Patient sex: M
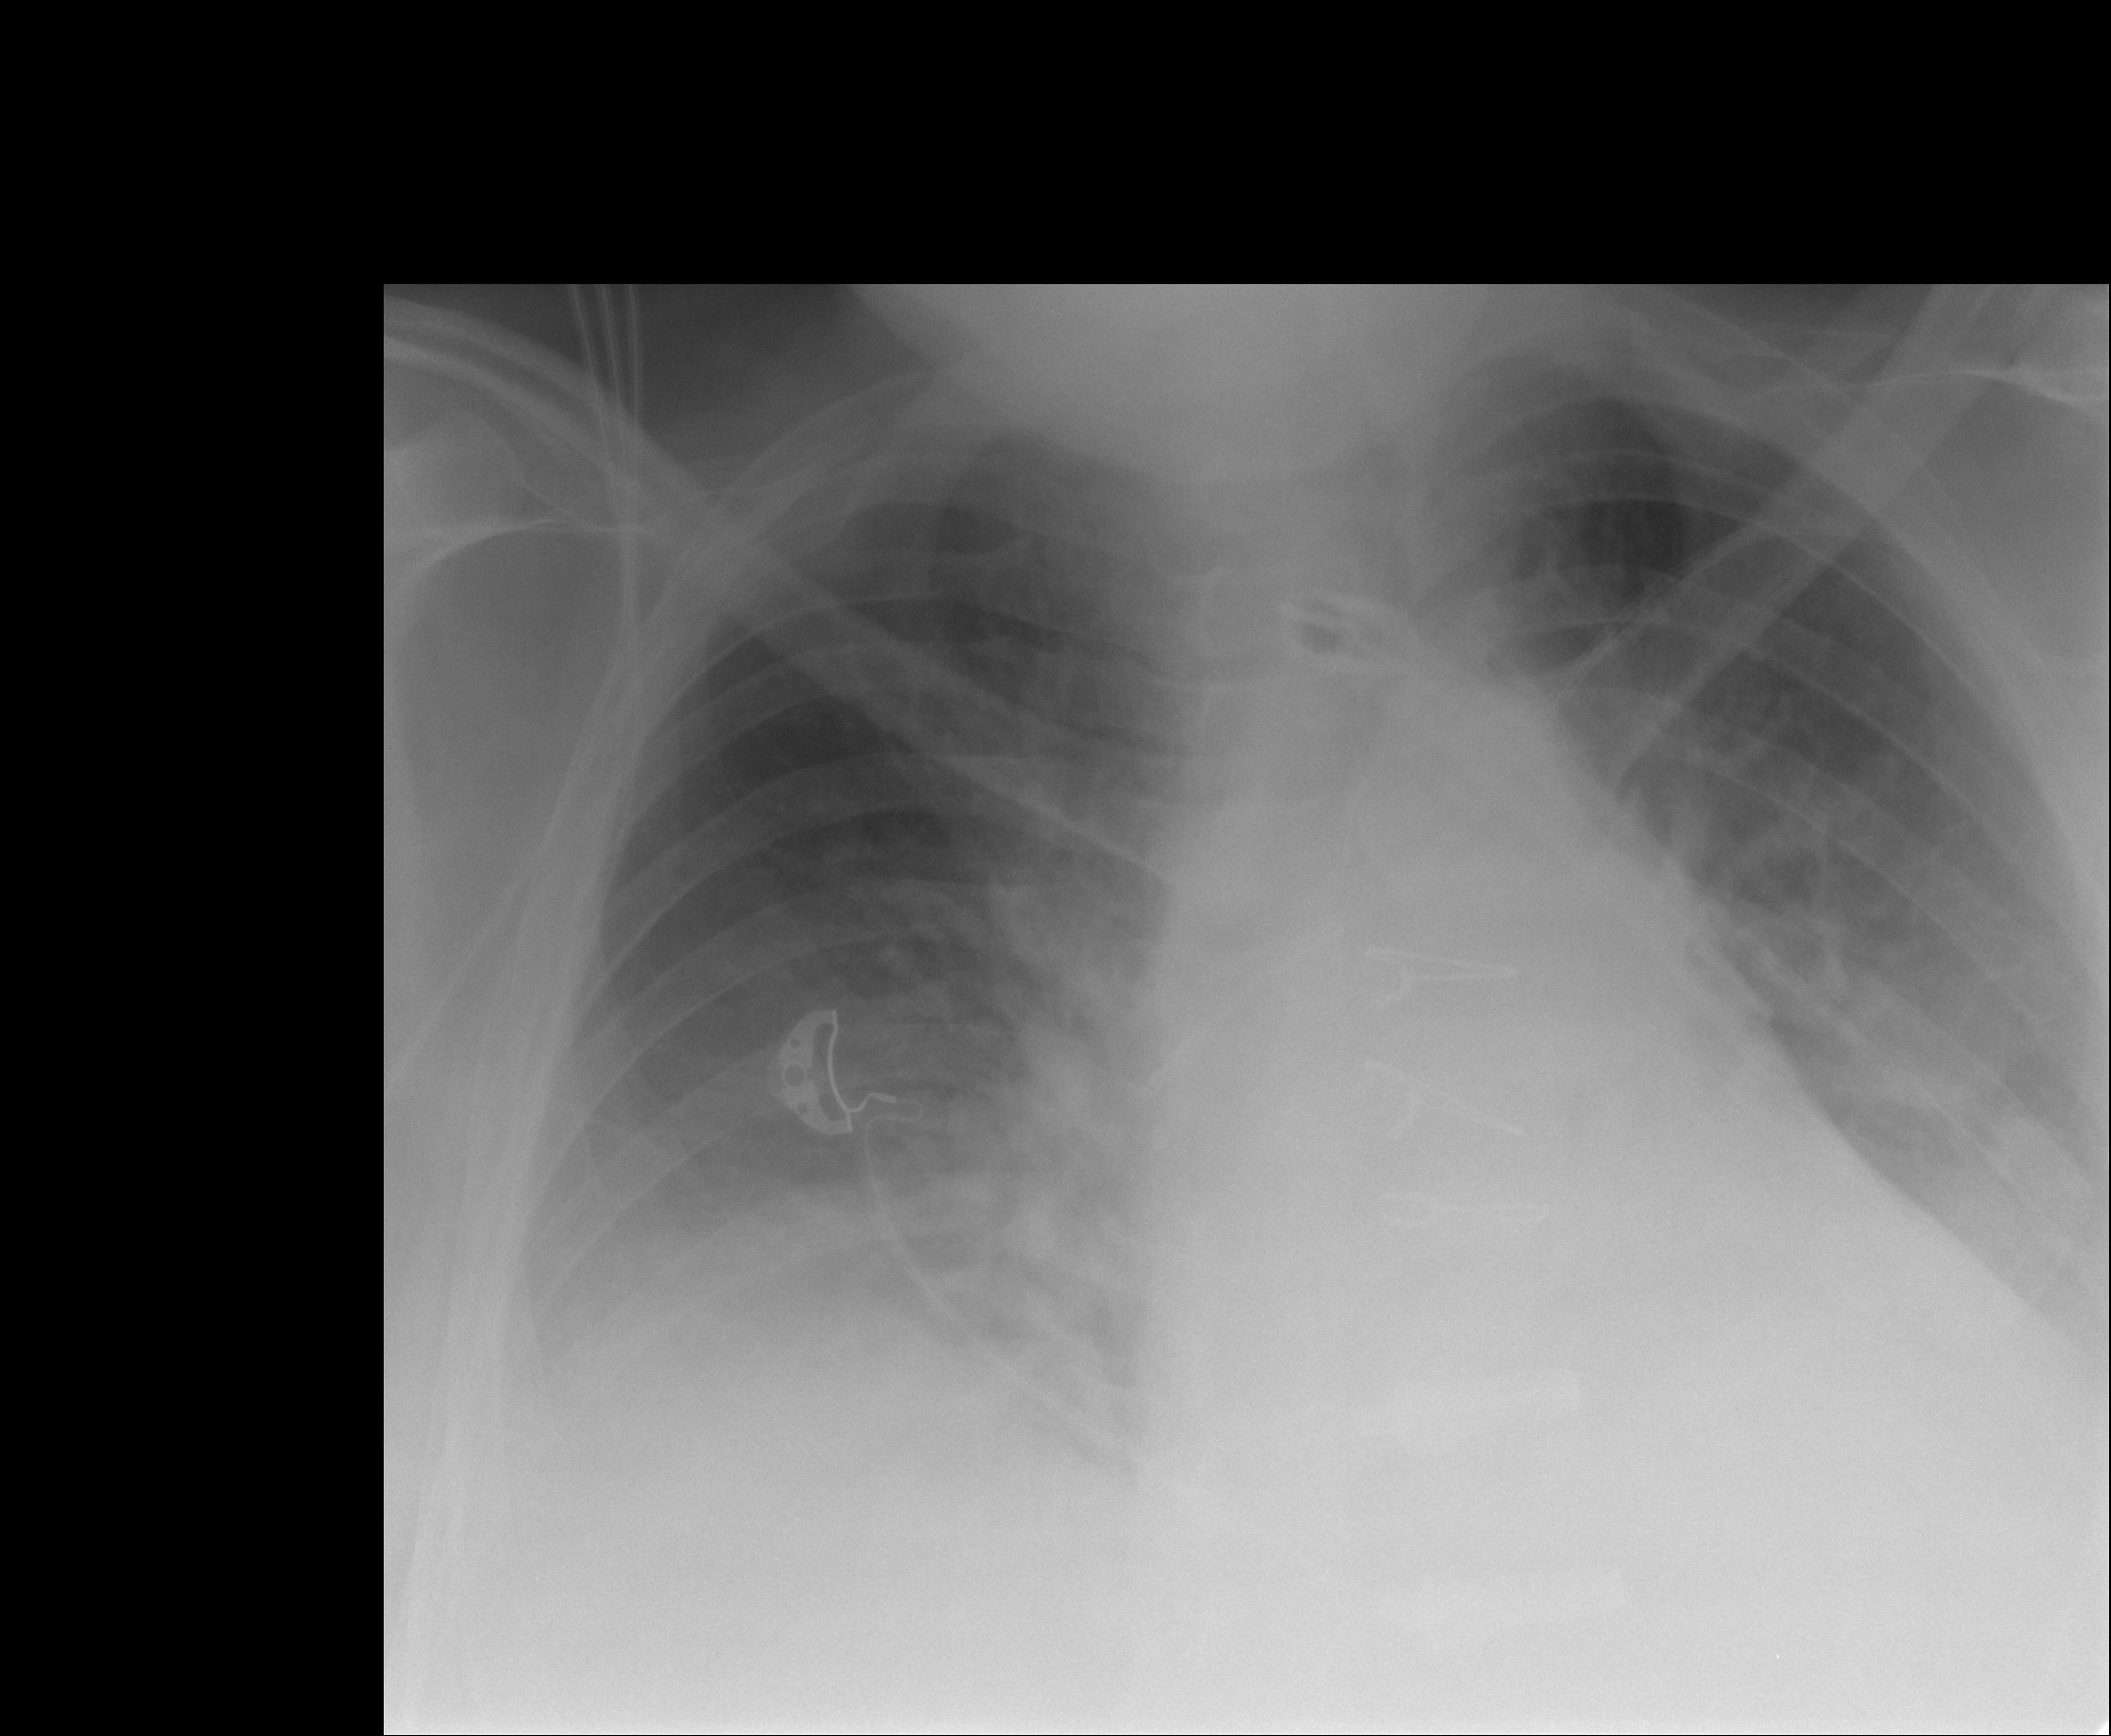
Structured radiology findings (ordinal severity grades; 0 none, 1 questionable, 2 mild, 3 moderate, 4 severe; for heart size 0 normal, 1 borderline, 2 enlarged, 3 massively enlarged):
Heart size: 2
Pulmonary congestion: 3
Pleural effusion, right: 3
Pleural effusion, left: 2
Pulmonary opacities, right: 2
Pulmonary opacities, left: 0
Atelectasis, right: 2
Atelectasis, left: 2